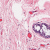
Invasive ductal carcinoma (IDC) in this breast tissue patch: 0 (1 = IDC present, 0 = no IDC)